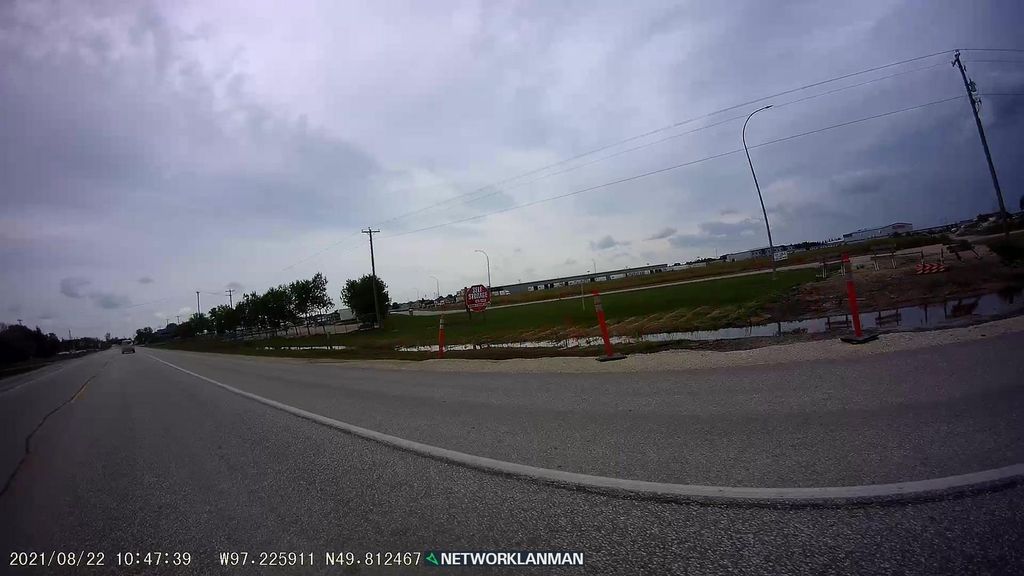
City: winnipeg